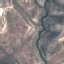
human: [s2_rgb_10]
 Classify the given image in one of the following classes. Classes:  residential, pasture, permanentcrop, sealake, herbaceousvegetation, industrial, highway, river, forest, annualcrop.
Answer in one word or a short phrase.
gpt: HerbaceousVegetation